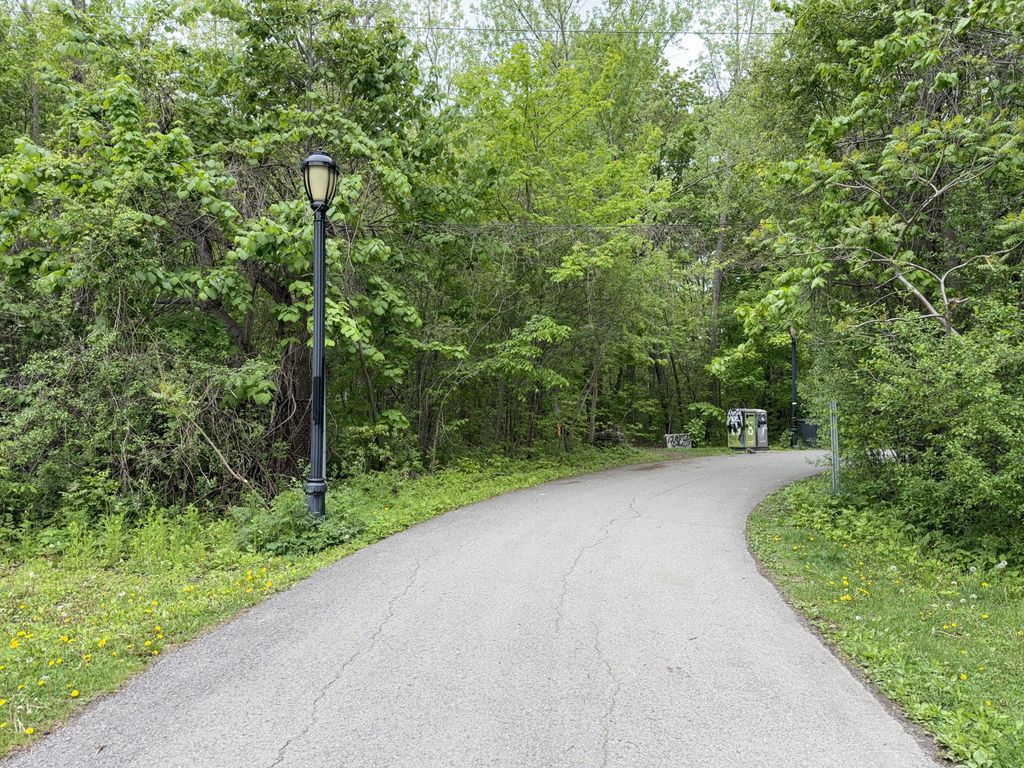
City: montreal